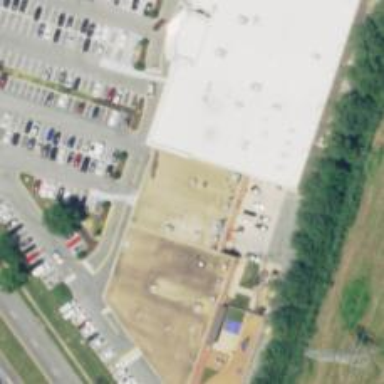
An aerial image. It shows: Veterinary facility.